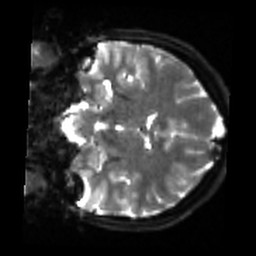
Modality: sbref
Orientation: coronal
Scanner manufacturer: siemens
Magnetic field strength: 3 T
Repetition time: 4 s
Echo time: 0.0594 s